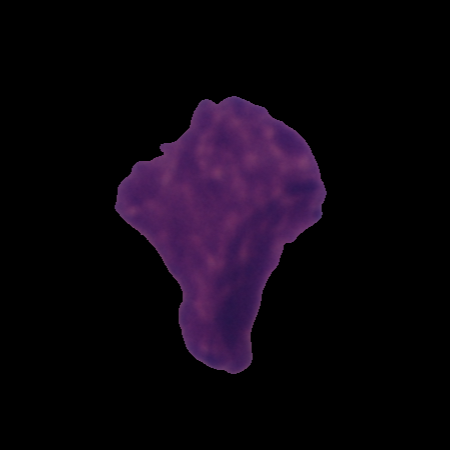
Label: cancer